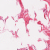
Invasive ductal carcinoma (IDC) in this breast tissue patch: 0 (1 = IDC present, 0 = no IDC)